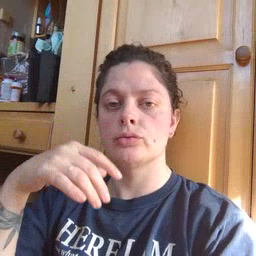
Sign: finger